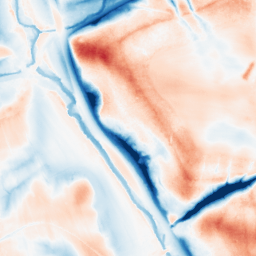
Category: edge_preserving
Decomposition family: guided
Decomposition parameters: radius: 16
eps: 1
Upsampling method: sinc_hamming
Upsampling parameters: scale: 8
kernel_size: 16
Upsampling scale: 8